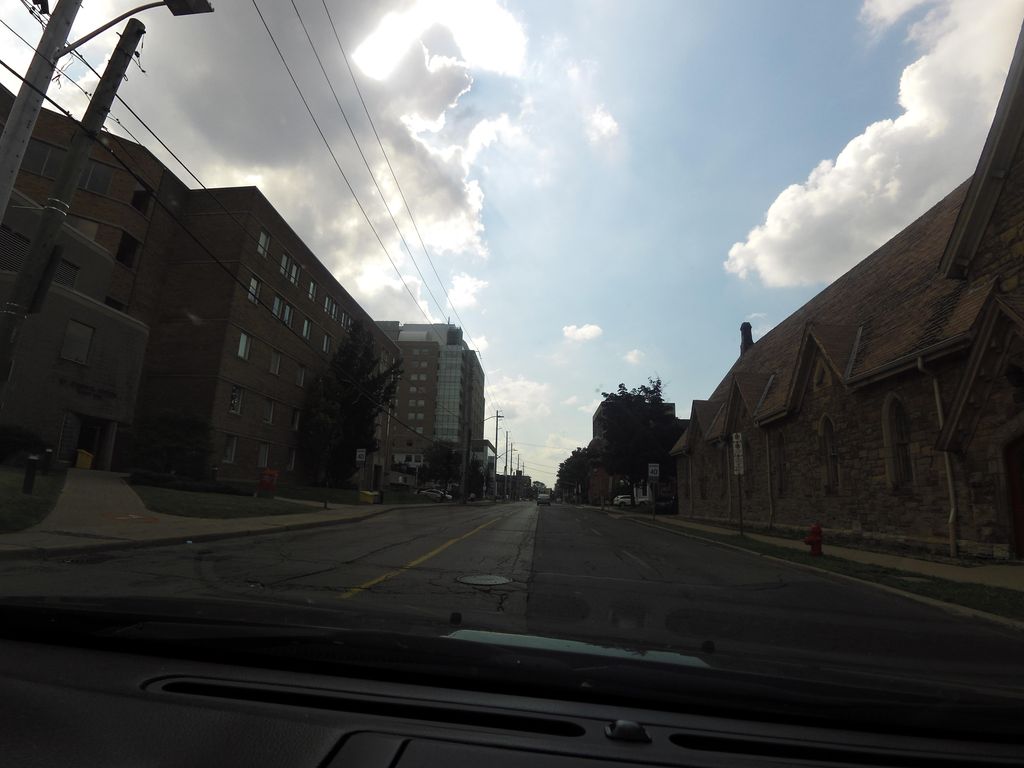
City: hamilton